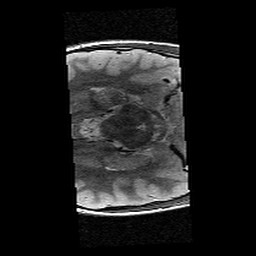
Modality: T2w
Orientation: axial
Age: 9
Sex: male
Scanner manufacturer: siemens
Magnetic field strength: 3 T
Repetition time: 9.23 s
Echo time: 0.067 s